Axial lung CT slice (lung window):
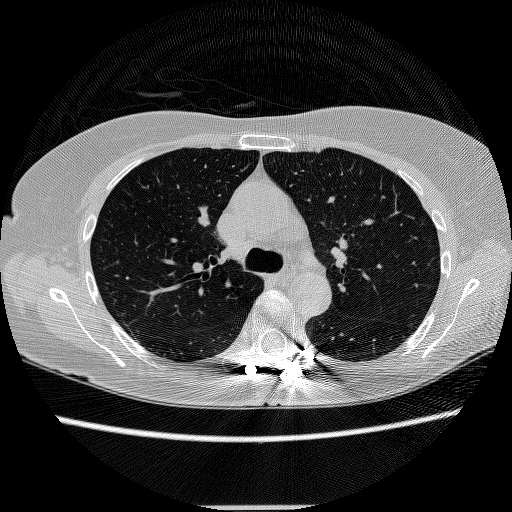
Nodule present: no